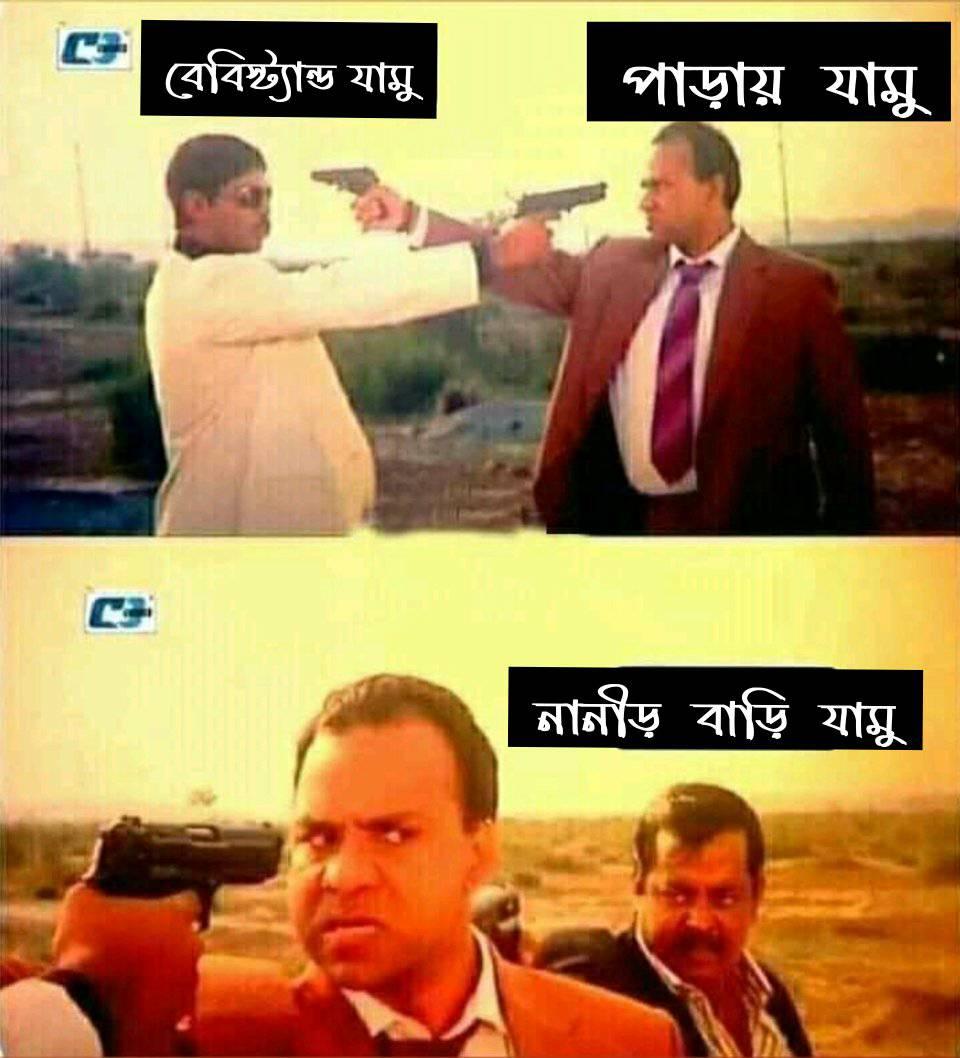
Caption: বেবিস্ট্যান্ড    পাড়ায় যামু    নানীড় বাড়ি যামু
Label: non-hate